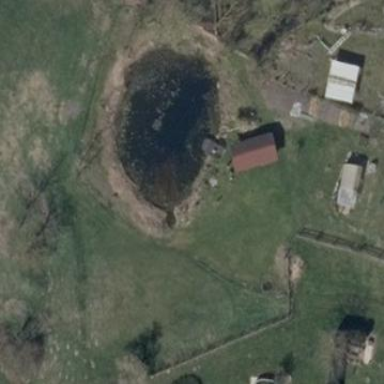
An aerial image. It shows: Pond surrounded by natural water.